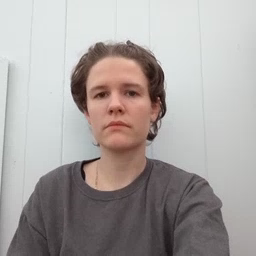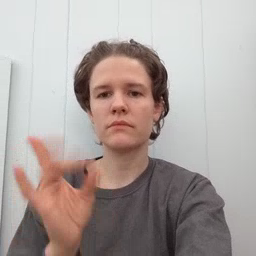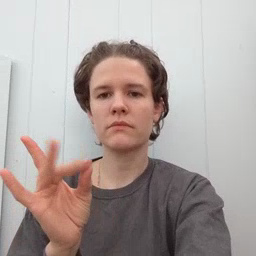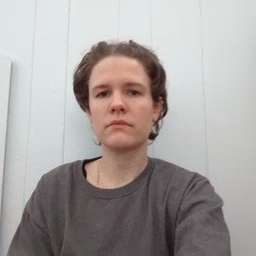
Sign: sticky